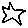
Label: star